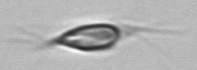
Label: Chrysochromulina